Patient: sex F, age 58
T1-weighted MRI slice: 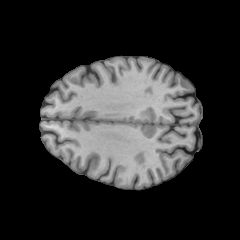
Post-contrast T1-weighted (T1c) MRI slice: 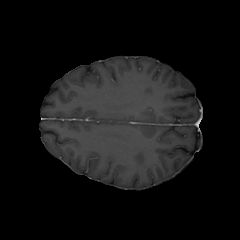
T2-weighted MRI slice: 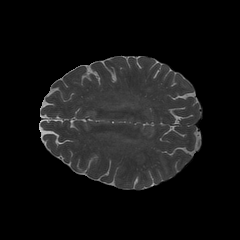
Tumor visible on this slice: no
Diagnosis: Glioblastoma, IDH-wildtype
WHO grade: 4